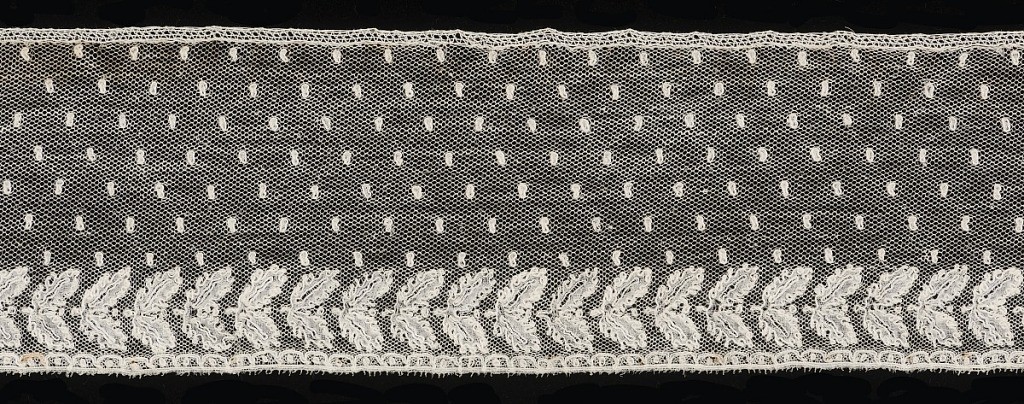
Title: Border
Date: early 19th century
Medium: linen Technique: bobbin lace, Mechlin style
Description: Straight border of Mechlin lace with a design of small dots sprinkled over the field, and a border of detached motifs showing two leaves, above a row of semi-circles.